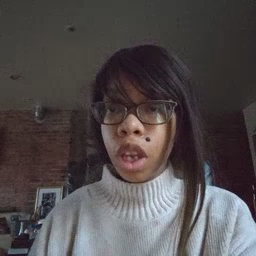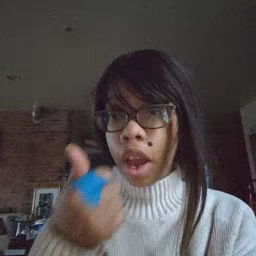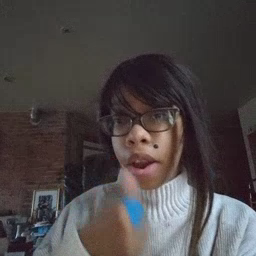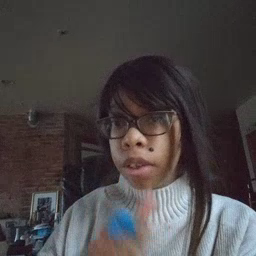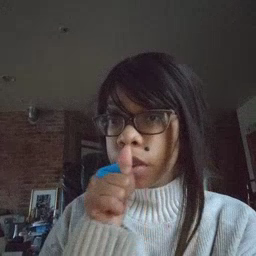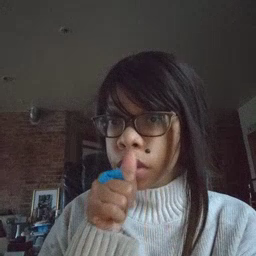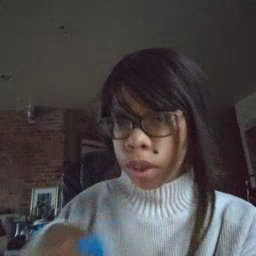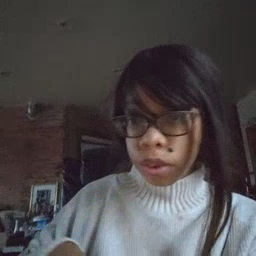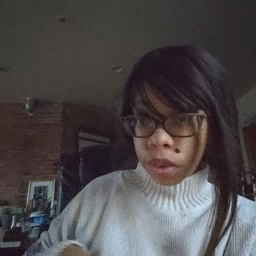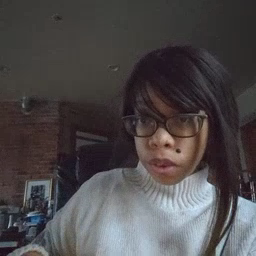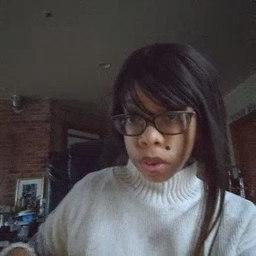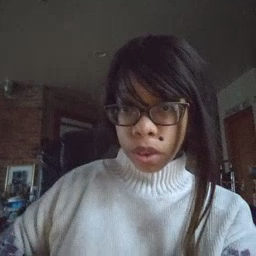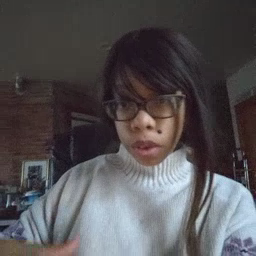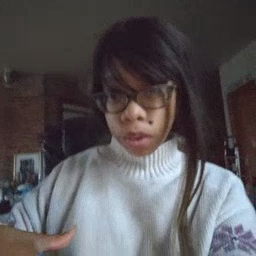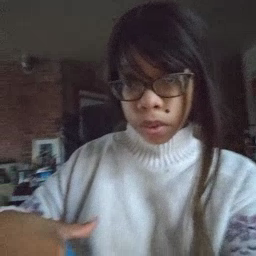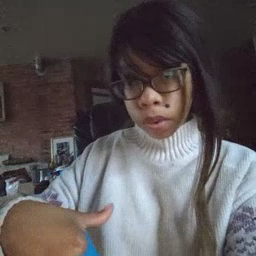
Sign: underwear